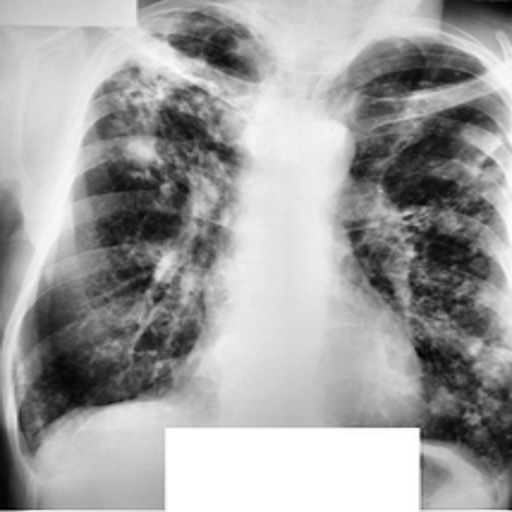
Finding: TUBERCULOSIS